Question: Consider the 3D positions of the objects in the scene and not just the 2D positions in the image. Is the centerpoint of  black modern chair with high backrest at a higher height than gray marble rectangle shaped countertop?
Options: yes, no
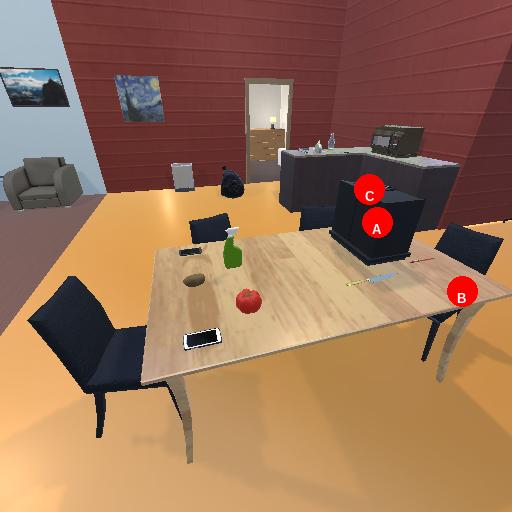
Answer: yes